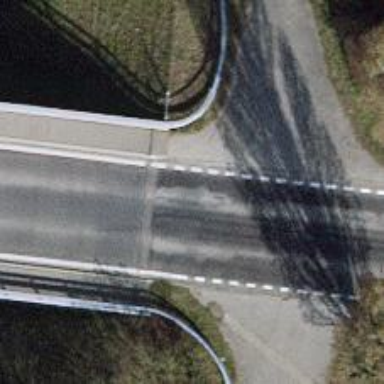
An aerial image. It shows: Tertiary road with bridge.